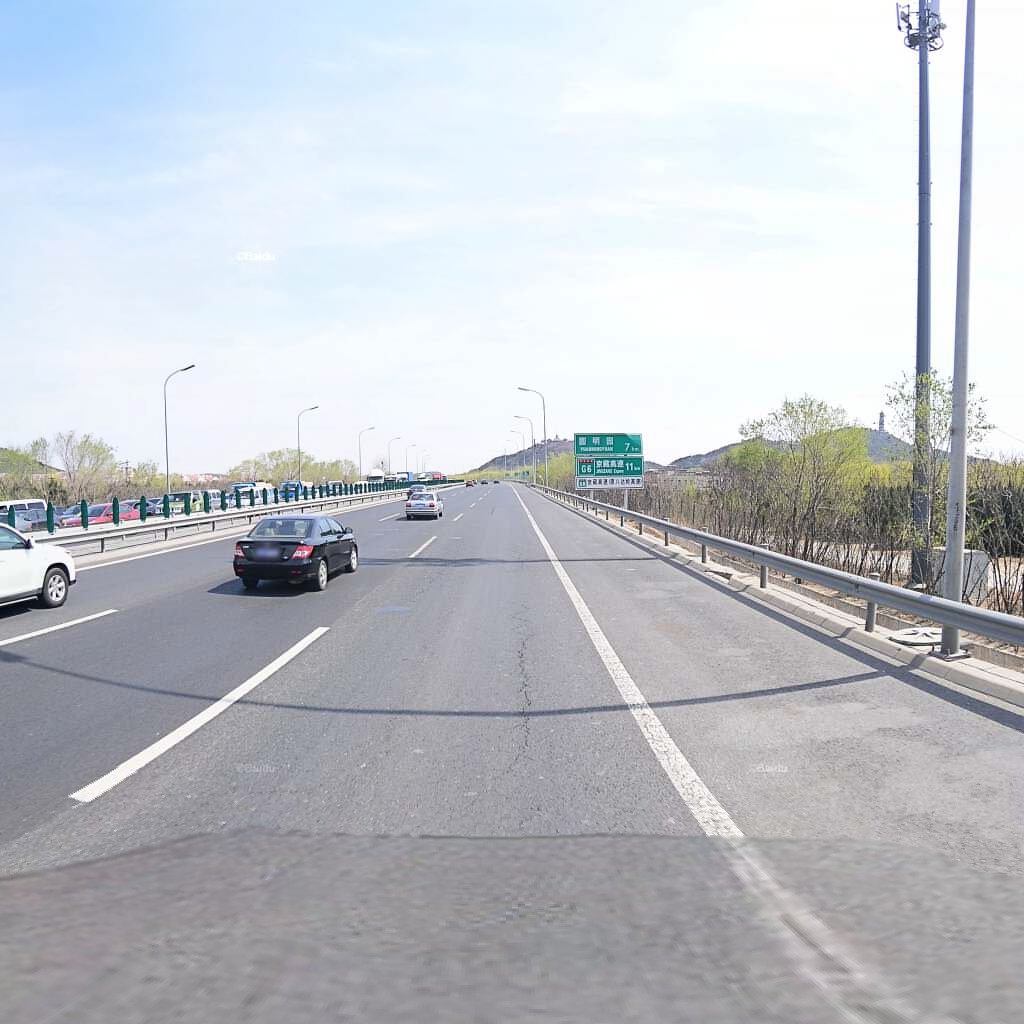
Region: Haidian
Road damage annotations: longitudinal crack